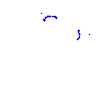
Particle: pion